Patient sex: M
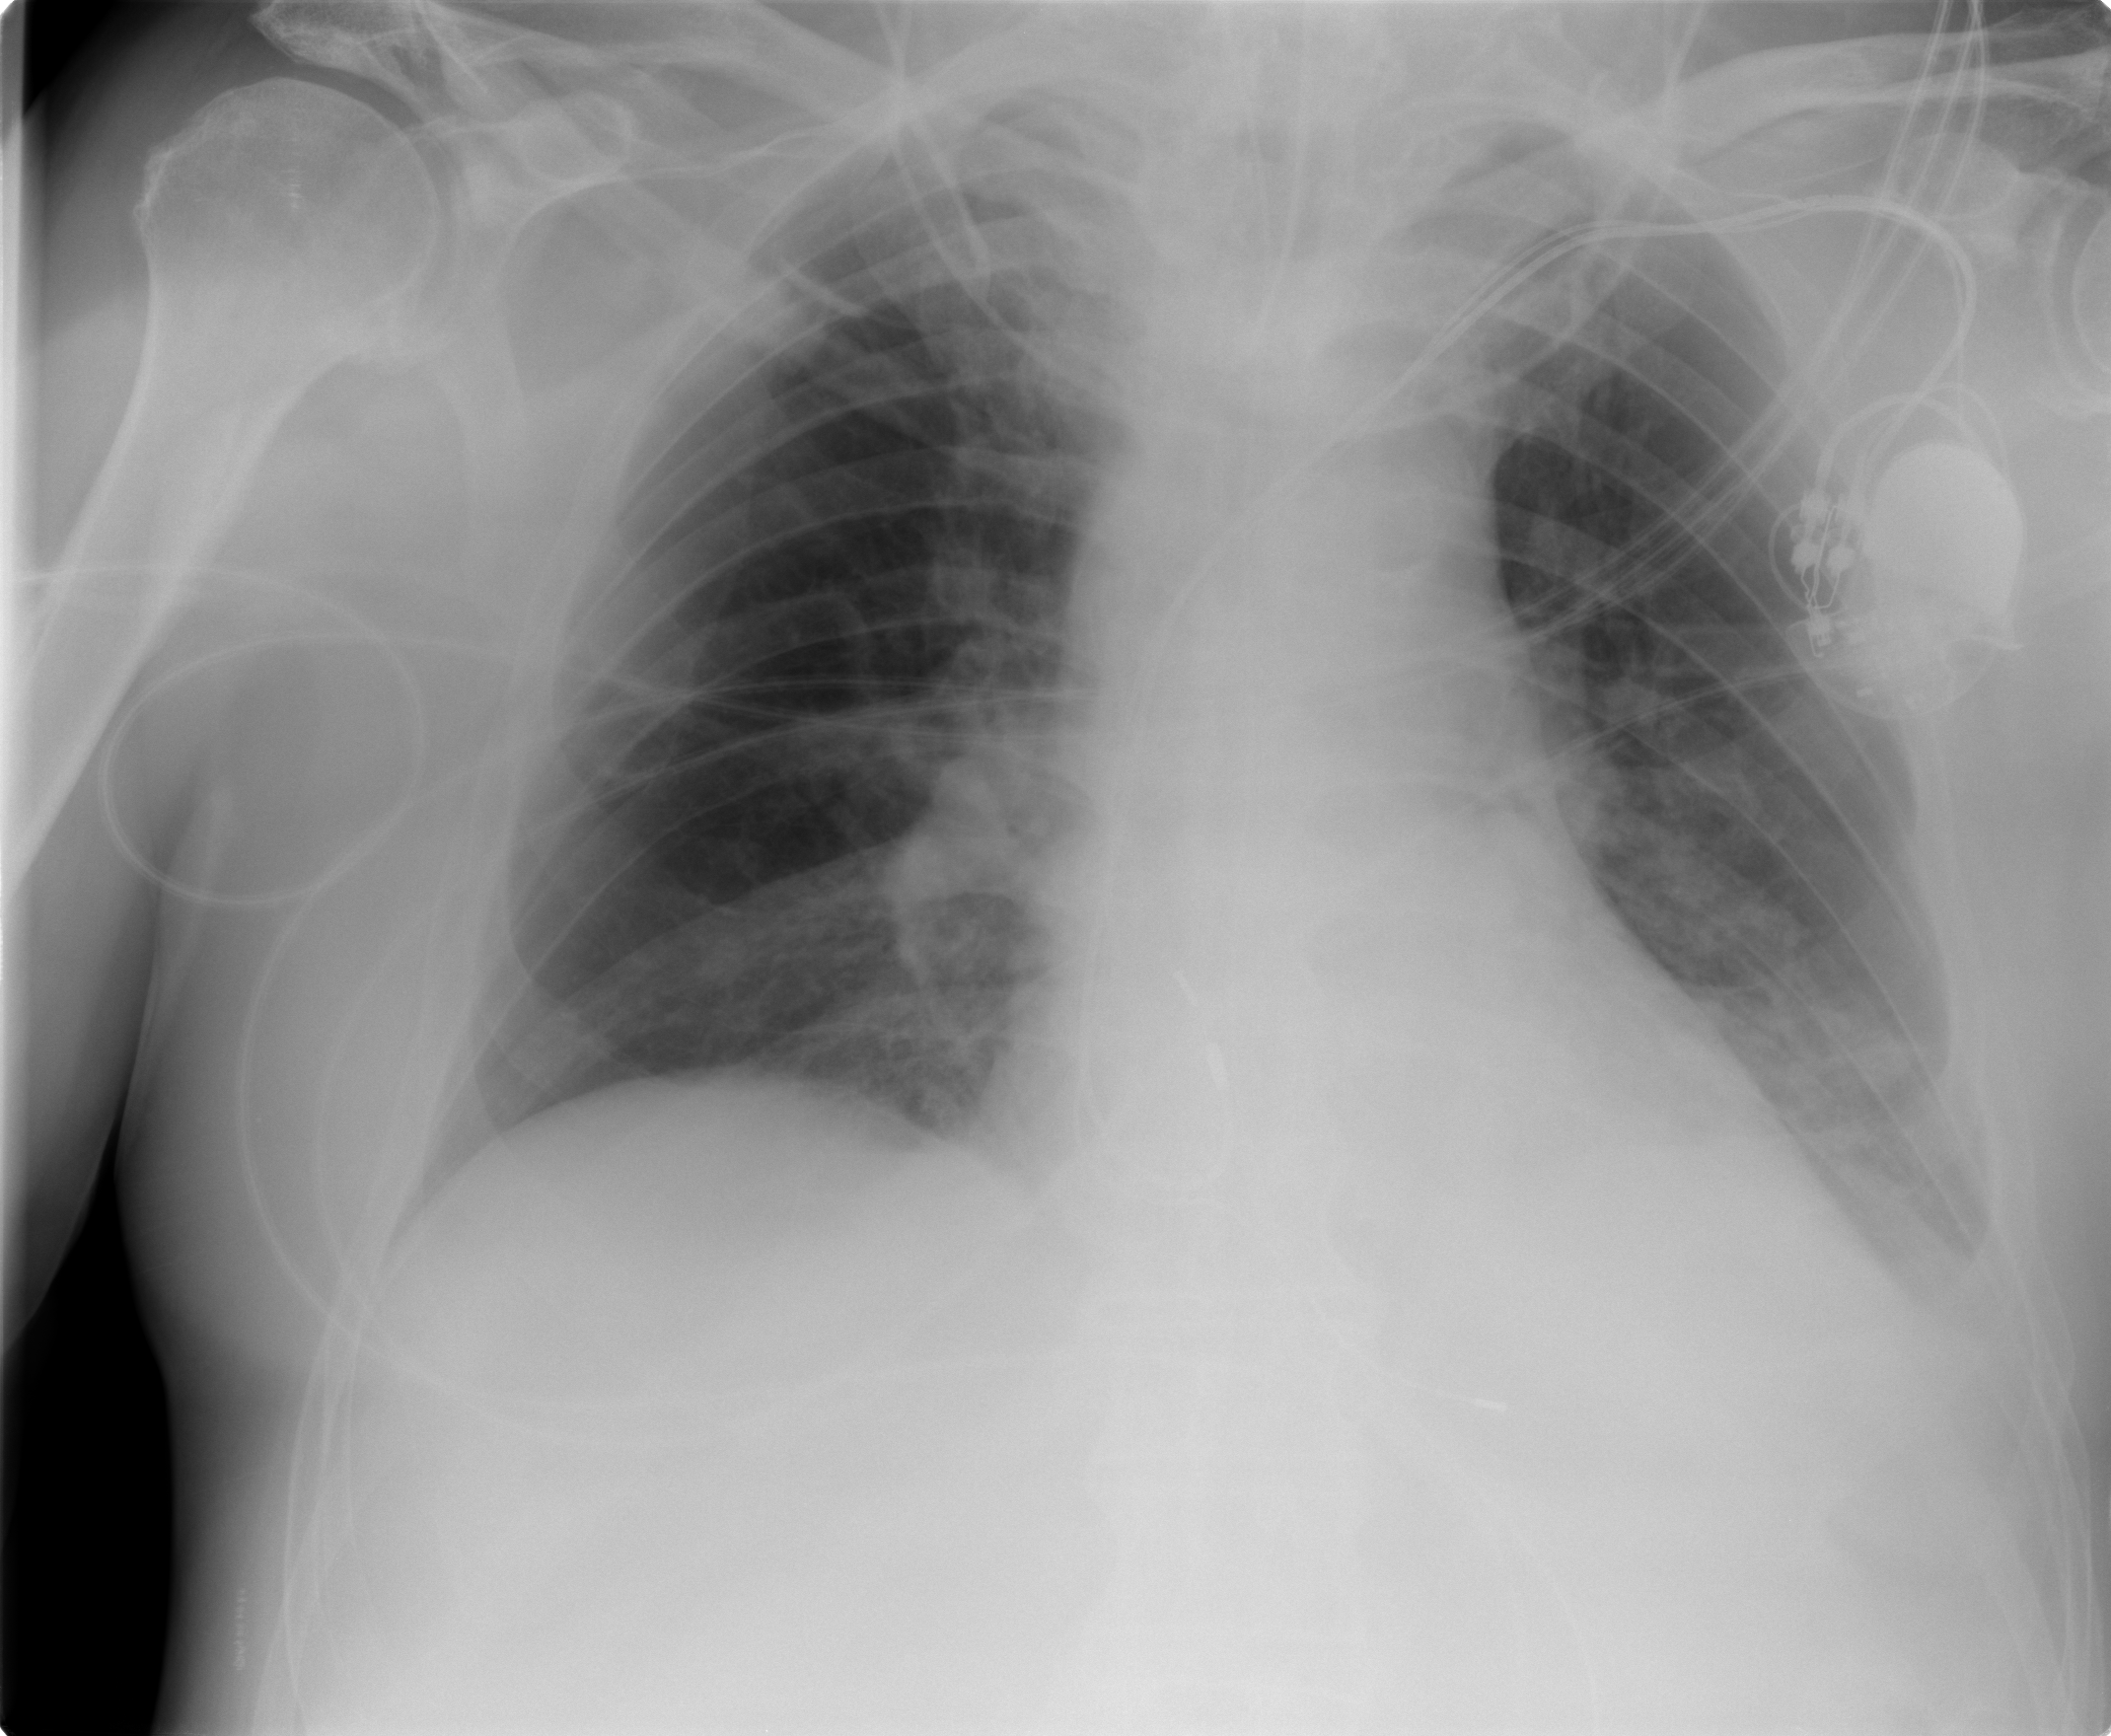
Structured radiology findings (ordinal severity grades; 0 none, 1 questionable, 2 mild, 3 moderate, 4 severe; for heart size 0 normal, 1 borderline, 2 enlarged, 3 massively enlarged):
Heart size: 0
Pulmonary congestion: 0
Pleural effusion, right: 0
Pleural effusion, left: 1
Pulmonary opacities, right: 0
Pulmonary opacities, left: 2
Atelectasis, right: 0
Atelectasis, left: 2